Interaction volume radius: 5 \u00c5
Interaction volume height: 10 \u00c5
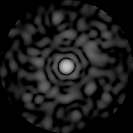
Disorder parameter: 0.8703